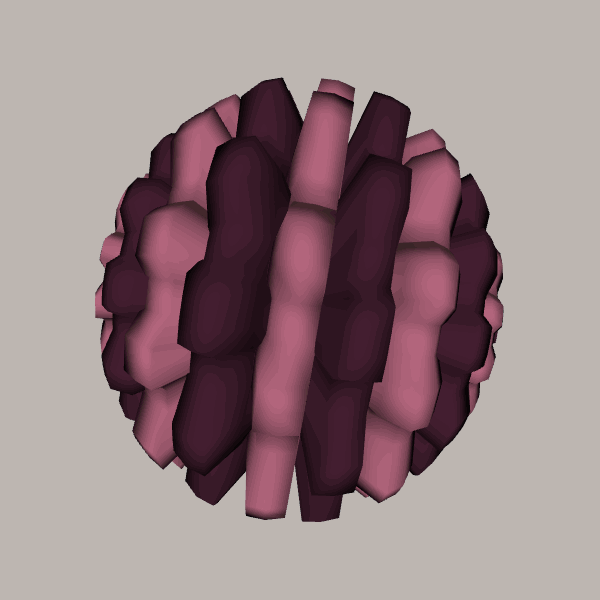
Background: light